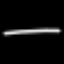
Label: line